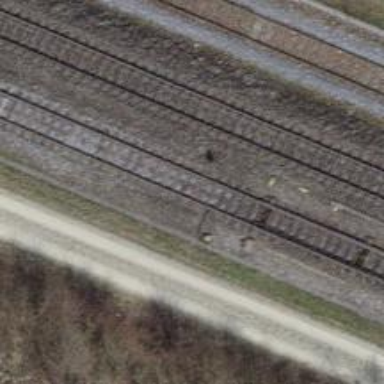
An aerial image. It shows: Railway switch.